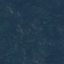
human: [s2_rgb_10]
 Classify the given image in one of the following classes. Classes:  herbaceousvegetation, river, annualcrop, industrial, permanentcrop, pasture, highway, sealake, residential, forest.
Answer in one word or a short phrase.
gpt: Forest